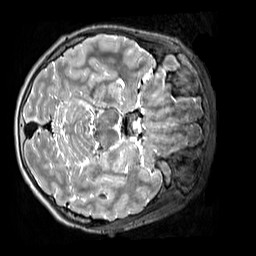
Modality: T2w
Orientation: axial
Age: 13
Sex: male
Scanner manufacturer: siemens
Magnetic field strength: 3 T
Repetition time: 3.2 s
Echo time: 0.408 s